Question: There is a table that has three columns. ID, Date and Time. I need to select rows that are between 2014/01/04 and 2014/06/15 (specified by green) where start time is 12:00:00 and finish time is 20:00:00 (specified by blue). How can I select all blue rows?
I used this method:
'''
$query = "SELECT * FROM $database_table
WHERE UTCdate BETWEEN '{$from_date}' AND '{$to_date}'
AND satellite_derived_time BETWEEN CAST('{$from_time}' AS UNSIGNED)
AND CAST('{$to_time}' AS UNSIGNED)";
'''
But it's not right because time doesn't always increase like date.

I need all rows that have a date between 2014/01/04 and 2014/06/15 AND also have a time between 12:00:00 and 20:00:00.
Date is OK because I can use between from_date and to_date but my problem is time. Look at table, Time isn't increasing like date, so I can't use between for time. For example my time start from 135911 and end with 020719 so it just lists rows that are between these two numbers but I need all blue rows like row 6 that is not in this range.
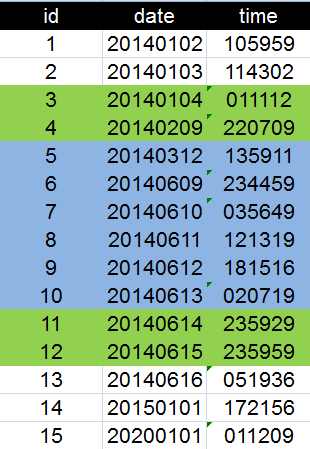
Answer: This is the answer:
is and is in table.
'''
//Get the accessible first day from date range between '$from_date' and '$to_date'. Then get the first time that is bigger or equal to '$from_time'. If there is no time bigger than '$from_time' in the specified first day so it get the first time of next day.
{
//Find the first accessible day between two given date range.
$first_day = "(SELECT UTCdate FROM $database_table WHERE UTCdate BETWEEN '{$from_date}' AND '{$to_date}' LIMIT 1)";
$result = mysql_query($first_day) or die('Query faild'.mysql_error());
$first_day_rows = mysql_fetch_assoc($result);
//Get id of the nearest day that is biggest or equal to '$from_date' and '$from_time'.
$first_time = "(SELECT id FROM $database_table WHERE UTCdate = '{$first_day_rows['UTCdate']}' AND satellite_derived_time >= CAST('{$from_time}' AS UNSIGNED) LIMIT 1)";
$result = mysql_query($first_time) or die('Query faild'.mysql_error());
$first_time_rows = mysql_fetch_assoc($result);
if((!$first_time_rows) && $first_day_rows['UTCdate'])
{
$first_day = "(SELECT UTCdate FROM $database_table WHERE UTCdate > '{$first_day_rows['UTCdate']}' LIMIT 1)";
$first_time = "(SELECT id FROM $database_table WHERE UTCdate = $first_day AND satellite_derived_time >= CAST('0' AS UNSIGNED) LIMIT 1)";
}
}
//Get the accessible last day from date range between '$from_date' and '$to_date'. Then get the last time that is smaller or equal to '$to_time'. If there is no time lesser than '$to_time' in the specified last day so it get the last time of previous day.
{
//Find the last accessible day between two given date range.
$last_day = "(SELECT UTCdate FROM $database_table WHERE UTCdate BETWEEN '{$from_date}' AND '{$to_date}' ORDER BY UTCdate DESC LIMIT 1)";
$result = mysql_query($last_day) or die('Query faild'.mysql_error());
$last_day_rows = mysql_fetch_assoc($result);
//Get id of the nearest day that is biggest or equal to '$from_date' and '$from_time'.
$last_time = "(SELECT id FROM $database_table WHERE UTCdate = '{$last_day_rows['UTCdate']}' AND satellite_derived_time <= CAST('{$to_time}' AS UNSIGNED) ORDER BY satellite_derived_time DESC LIMIT 1)";
$result = mysql_query($last_time) or die('Query faild'.mysql_error());
$last_time_rows = mysql_fetch_assoc($result);
if((!$last_time_rows) && $last_day_rows['UTCdate'])
{
$last_day = "(SELECT UTCdate FROM $database_table WHERE UTCdate < '{$last_day_rows['UTCdate']}' ORDER BY UTCdate DESC LIMIT 1)";
$last_time = "(SELECT id FROM $database_table WHERE UTCdate = $last_day AND satellite_derived_time <= CAST('235959' AS UNSIGNED) ORDER BY satellite_derived_time DESC LIMIT 1)";
}
}
'''